Field crop: tomato
Growth stage: 1
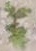
Species: portulaca